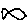
Label: fish